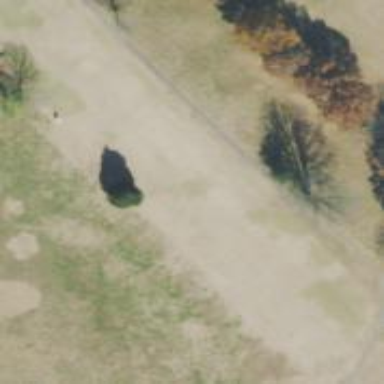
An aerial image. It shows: View of golf hole.